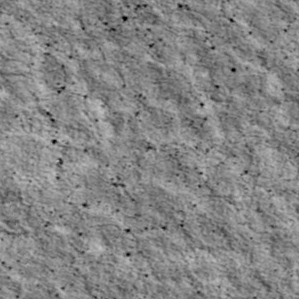
Label: non_frost